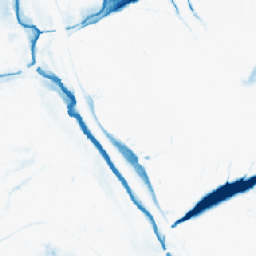
Category: morphological
Decomposition family: morphological_ellipse
Decomposition parameters: operation: closing
width: 30
height: 20
Upsampling method: area
Upsampling parameters: scale: 8
Upsampling scale: 8